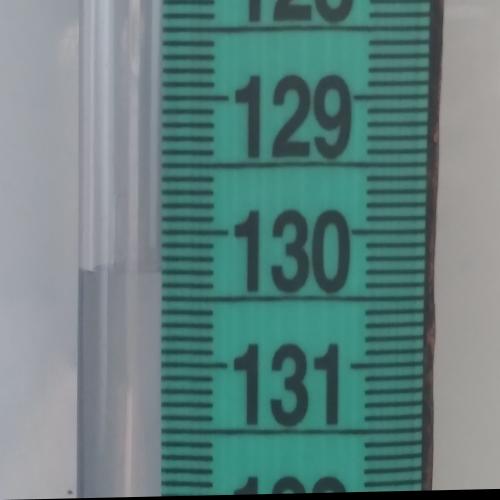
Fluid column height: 130.3 cm